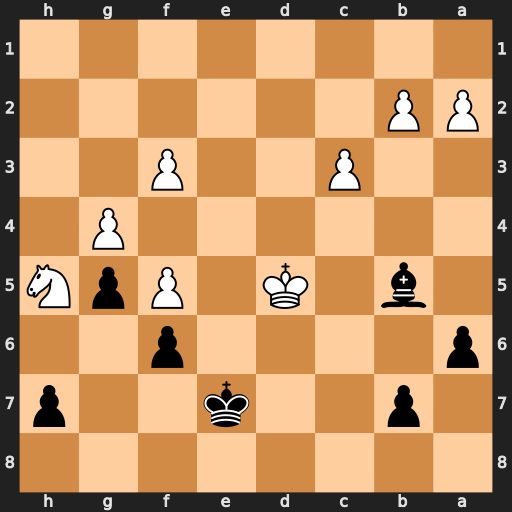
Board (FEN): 8/1p2k2p/p4p2/1b1K1PpN/6P1/2P2P2/PP6/8
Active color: b
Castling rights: -
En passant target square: -
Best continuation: Bc6+ Kd4 Bxf3